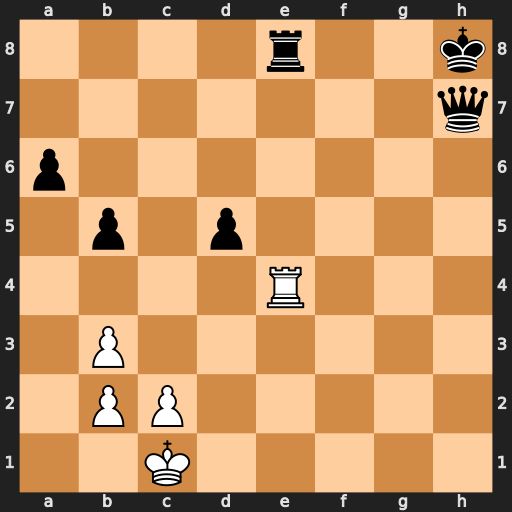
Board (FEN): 4r2k/7q/p7/1p1p4/4R3/1P6/1PP5/2K5
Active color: w
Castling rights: -
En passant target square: -
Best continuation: Rxe8+ Qg8 Rxg8+ Kxg8 Kd2